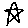
Label: star